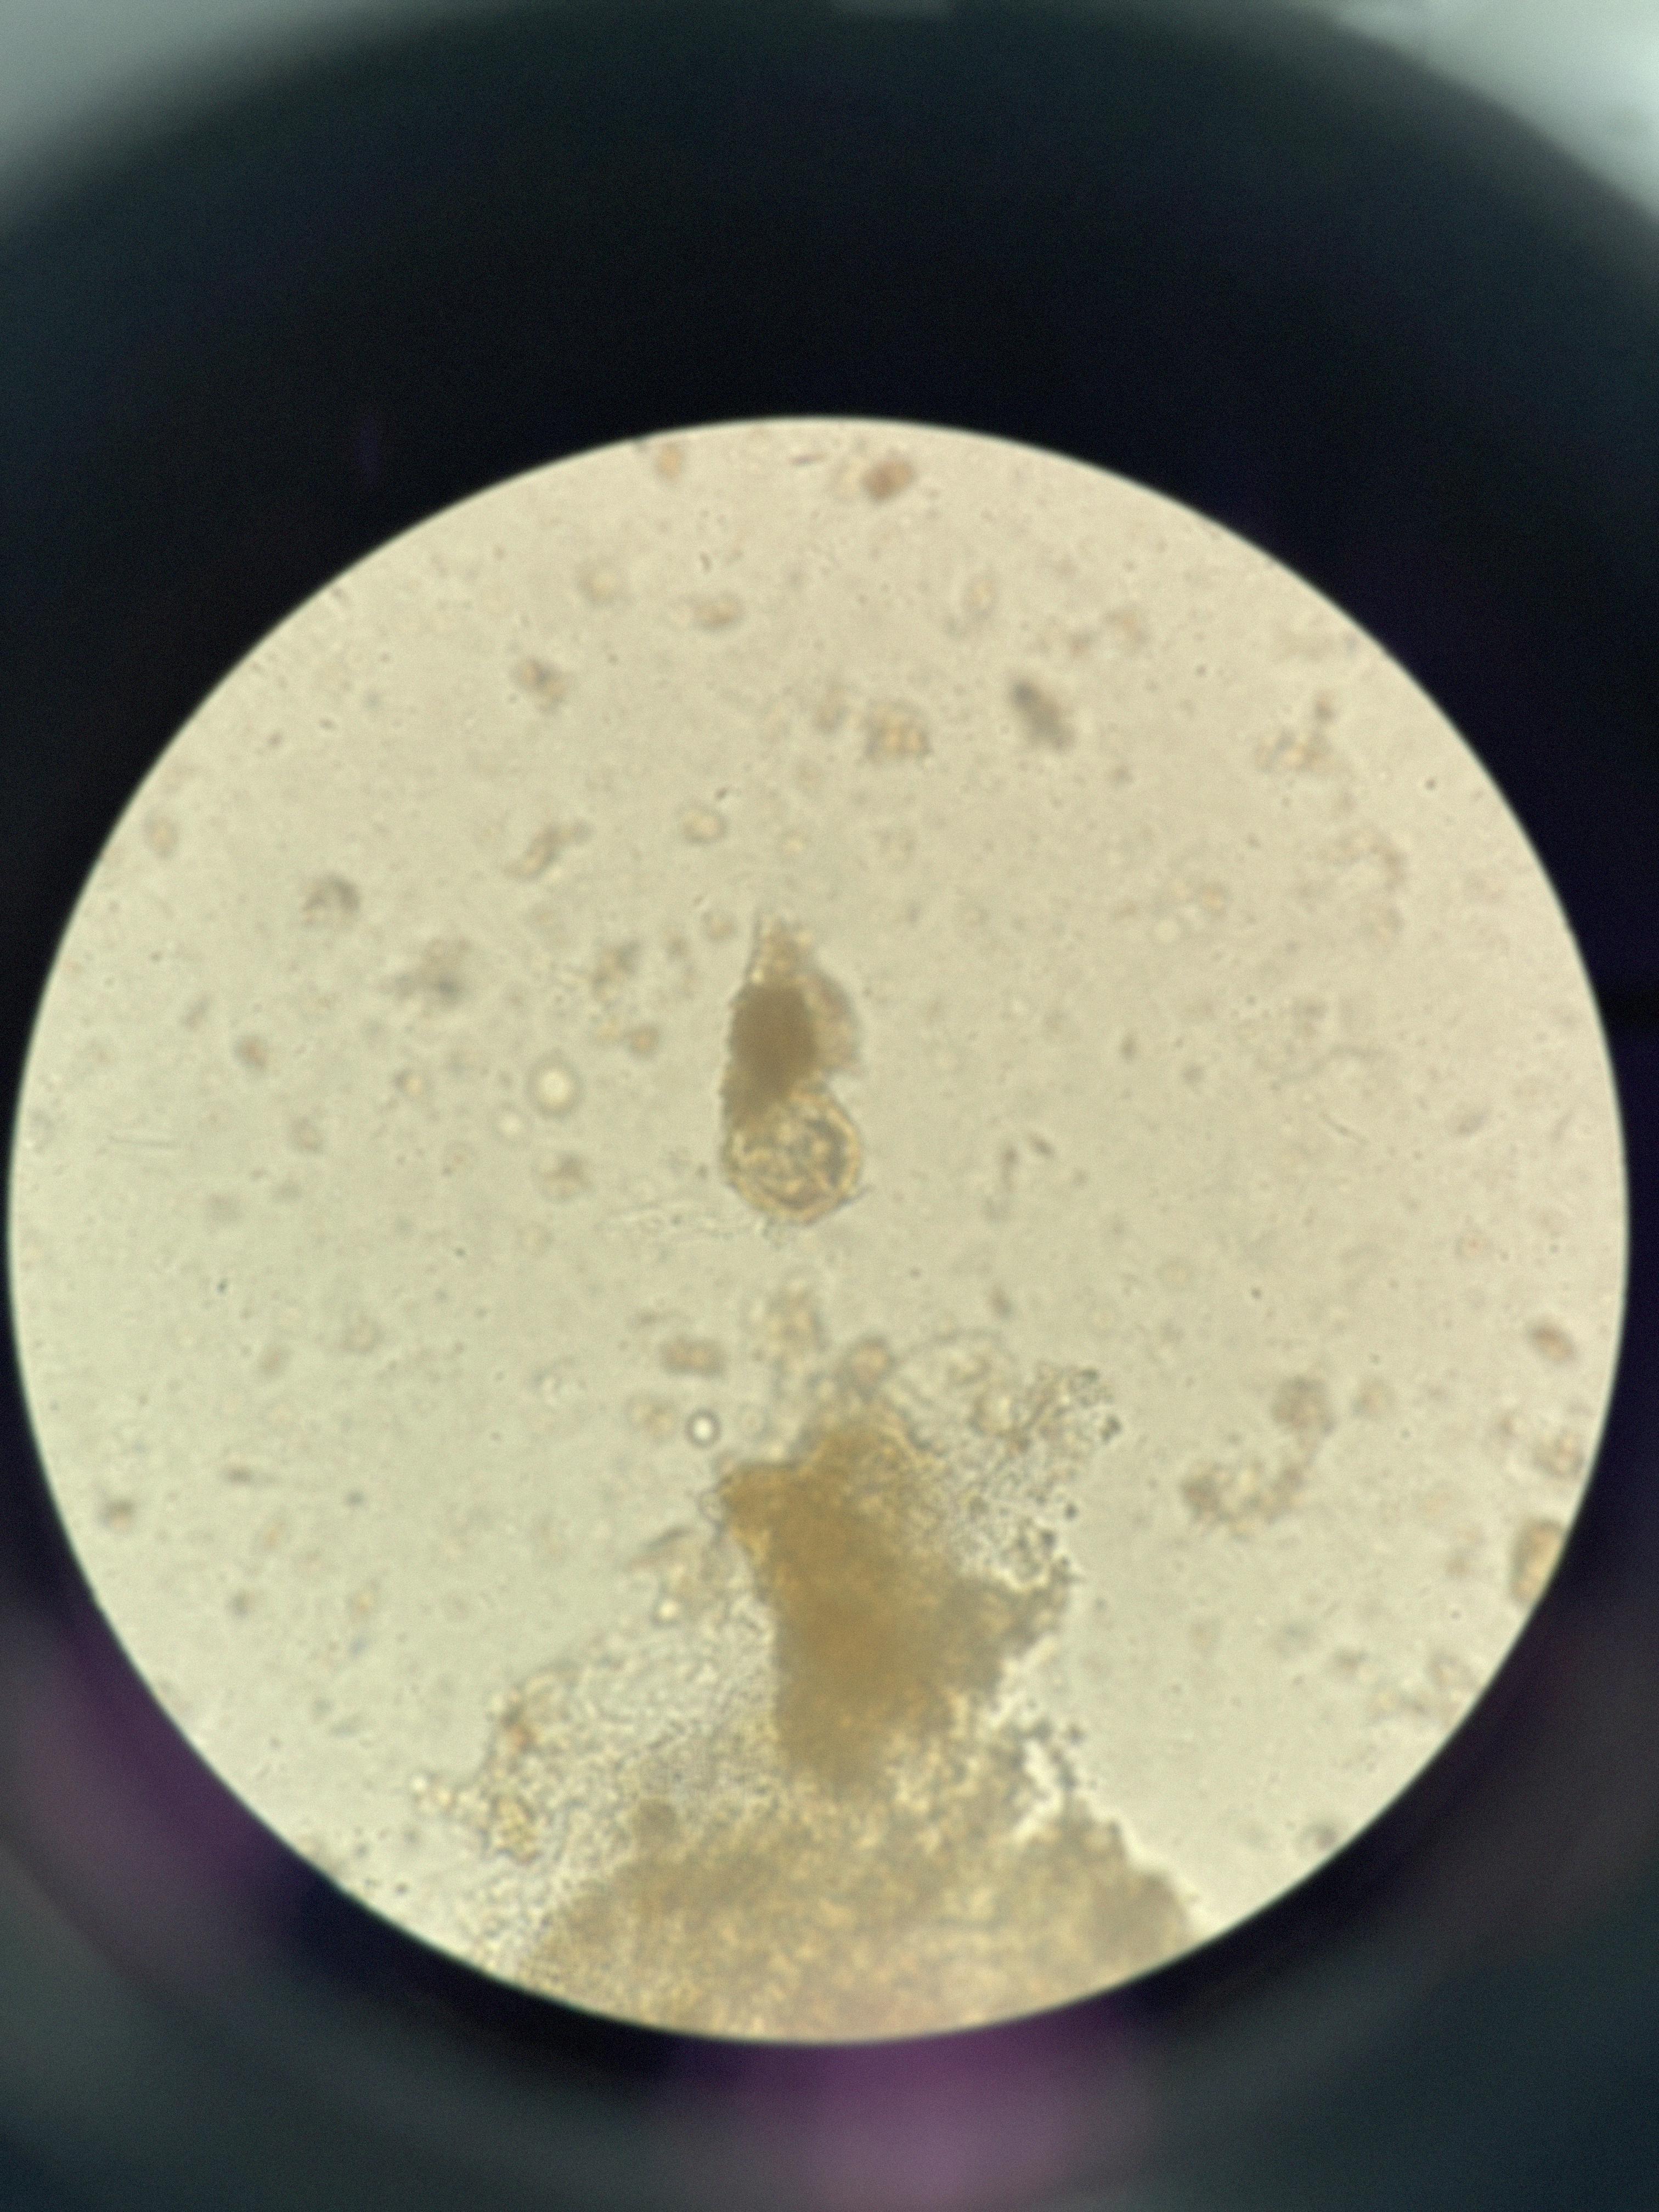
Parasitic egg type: Ascaris lumbricoides